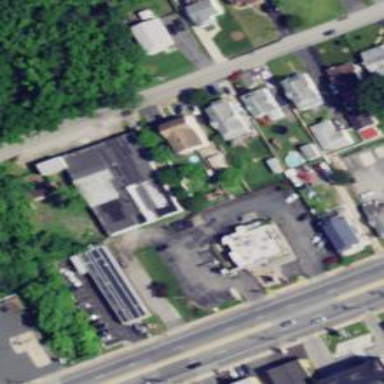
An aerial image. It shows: Commercial building.